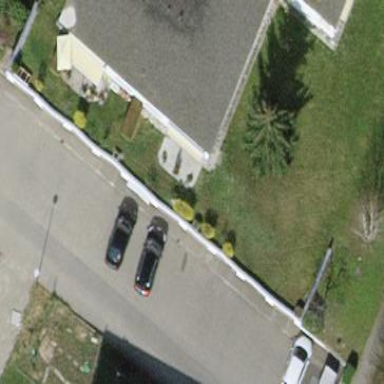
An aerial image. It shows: Parking area with garage boxes.